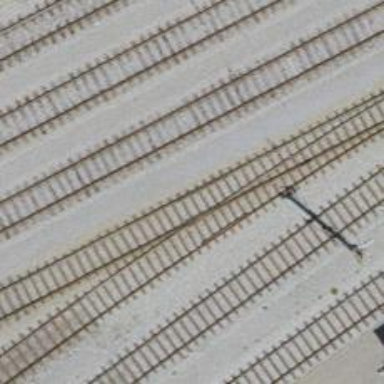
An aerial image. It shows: Railway yard with single rail track. The electrified track has contact line for power supply.